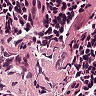
Metastatic tissue present: no